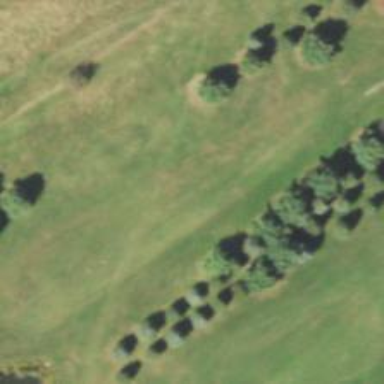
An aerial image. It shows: Golf tee.